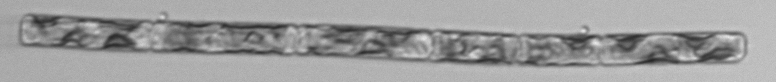
Label: Guinardia_delicatula